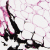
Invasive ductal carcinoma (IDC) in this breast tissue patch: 0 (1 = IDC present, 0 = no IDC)